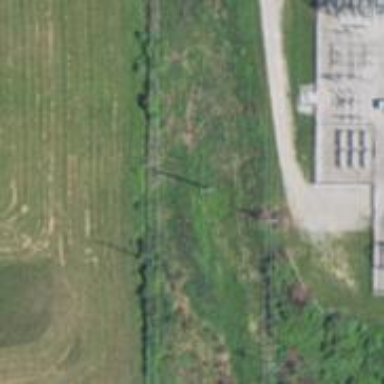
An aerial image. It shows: Power pole.